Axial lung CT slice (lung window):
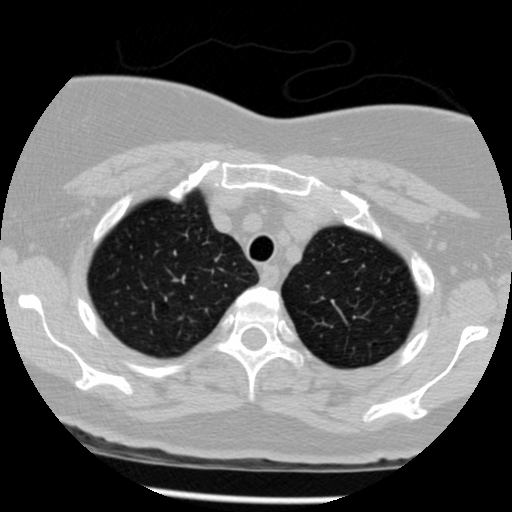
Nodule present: no